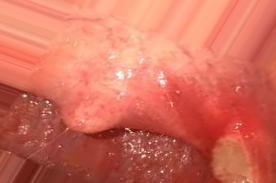
Condition: Mouth Ulcer